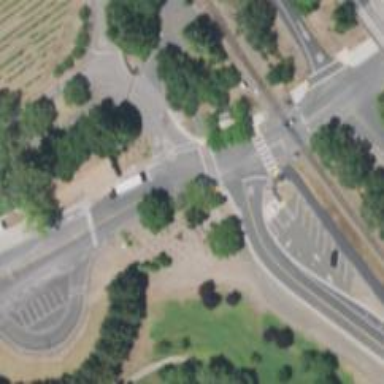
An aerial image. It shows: Asphalt footway with uncontrolled pedestrian crossing marked with lines.